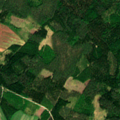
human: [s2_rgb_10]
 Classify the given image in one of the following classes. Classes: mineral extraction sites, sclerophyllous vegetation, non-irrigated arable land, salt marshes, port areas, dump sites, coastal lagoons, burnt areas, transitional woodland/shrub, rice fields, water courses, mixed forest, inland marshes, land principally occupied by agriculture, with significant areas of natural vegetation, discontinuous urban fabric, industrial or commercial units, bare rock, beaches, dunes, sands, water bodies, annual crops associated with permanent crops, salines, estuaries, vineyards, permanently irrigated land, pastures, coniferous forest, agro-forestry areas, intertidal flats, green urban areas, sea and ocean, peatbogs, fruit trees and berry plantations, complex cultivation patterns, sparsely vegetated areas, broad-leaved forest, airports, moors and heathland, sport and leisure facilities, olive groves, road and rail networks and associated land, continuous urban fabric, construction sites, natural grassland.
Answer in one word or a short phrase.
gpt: land principally occupied by agriculture, with significant areas of natural vegetation, coniferous forest, mixed forest